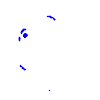
Particle: electron